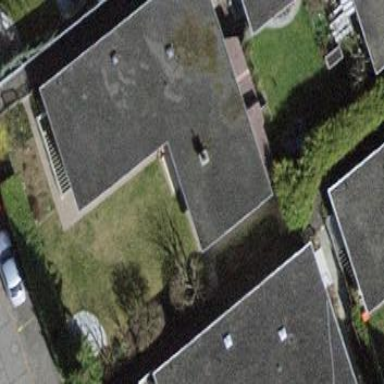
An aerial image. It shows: Flat-roofed residential building.